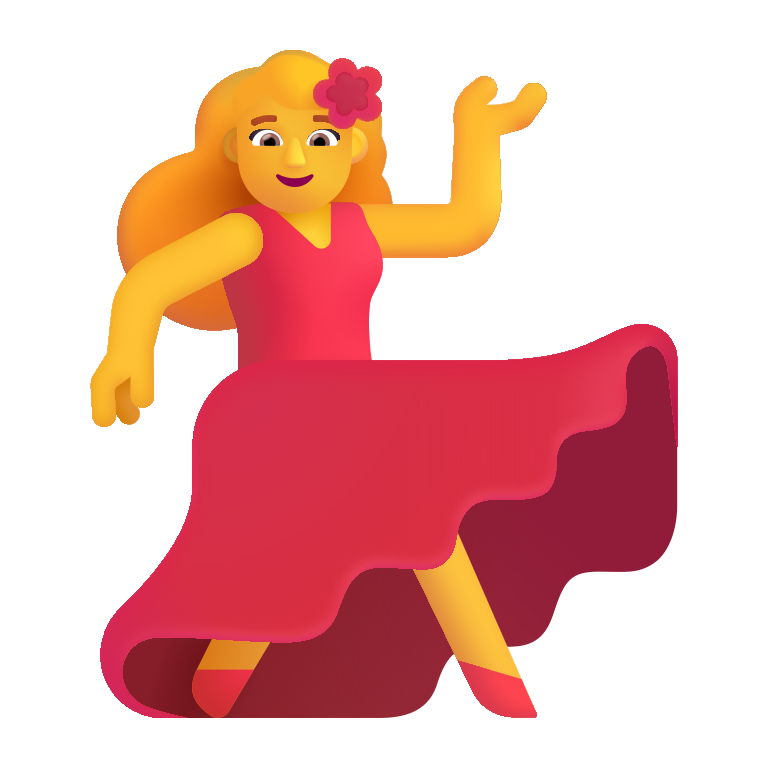
woman dancing color default